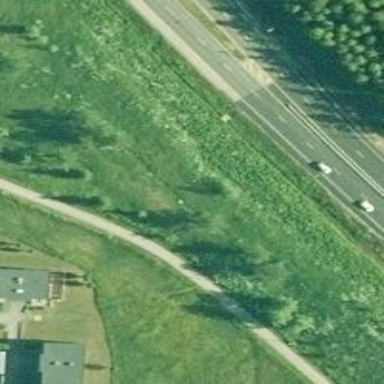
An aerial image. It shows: Path.